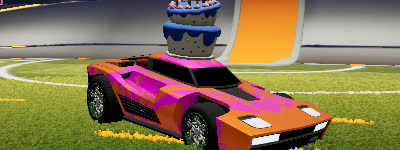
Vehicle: breakout